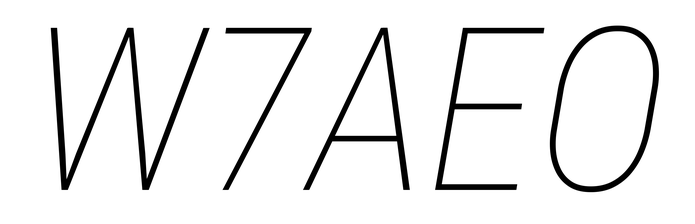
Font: Roboto-Italic_Condensed_Thin_Italic